Question: In android studio if I set a .xml drawable as a backgrouns I get Rendering Problems and when run app - see no background.
For example I can't set this xml as a background for layout.
'''
<?xml version="1.0" encoding="utf-8"?>
<bitmap xmlns:android="http://schemas.android.com/apk/res/android"
android:src="@drawable/bad" />
'''
If I add, for example,
'''
android:tileMode="repeat"
'''
result is the same. Also I see red exclamation mark near my background:

Here is stack trace:
'''
java.lang.NullPointerException
at android.graphics.Bitmap_Delegate.createBitmap(Bitmap_Delegate.java:614)
at android.graphics.Bitmap_Delegate.createBitmap(Bitmap_Delegate.java:122)
at android.graphics.Bitmap_Delegate.createBitmap(Bitmap_Delegate.java:104)
at com.android.layoutlib.bridge.impl.ResourceHelper.getDrawable(ResourceHelper.java:249)
at android.content.res.BridgeTypedArray.getDrawable(BridgeTypedArray.java:674)
at android.view.View.<init>(View.java:3730)
at android.view.ViewGroup.<init>(ViewGroup.java:491)
at android.widget.LinearLayout.<init>(LinearLayout.java:200)
at android.widget.LinearLayout.<init>(LinearLayout.java:196)
at android.widget.LinearLayout.<init>(LinearLayout.java:192)
at sun.reflect.GeneratedConstructorAccessor302.newInstance(Unknown Source)
at sun.reflect.DelegatingConstructorAccessorImpl.newInstance(DelegatingConstructorAccessorImpl.java:45)
at java.lang.reflect.Constructor.newInstance(Constructor.java:408)
at android.view.LayoutInflater.createView(LayoutInflater.java:607)
at android.view.BridgeInflater.onCreateView(BridgeInflater.java:82)
at android.view.LayoutInflater.onCreateView(LayoutInflater.java:682)
at android.view.LayoutInflater.createViewFromTag(LayoutInflater.java:741)
at android.view.BridgeInflater.createViewFromTag(BridgeInflater.java:128)
at android.view.LayoutInflater.inflate(LayoutInflater.java:482)
at android.view.LayoutInflater.inflate(LayoutInflater.java:385)
at com.android.layoutlib.bridge.impl.RenderSessionImpl.inflate(RenderSessionImpl.java:400)
at com.android.layoutlib.bridge.Bridge.createSession(Bridge.java:332)
at com.android.ide.common.rendering.LayoutLibrary.createSession(LayoutLibrary.java:350)
at com.android.tools.idea.rendering.RenderService$5.compute(RenderService.java:708)
at com.android.tools.idea.rendering.RenderService$5.compute(RenderService.java:697)
at com.intellij.openapi.application.impl.ApplicationImpl.runReadAction(ApplicationImpl.java:932)
at com.android.tools.idea.rendering.RenderService.createRenderSession(RenderService.java:697)
at com.android.tools.idea.rendering.RenderService.render(RenderService.java:816)
at com.intellij.android.designer.designSurface.AndroidDesignerEditorPanel$6.run(AndroidDesignerEditorPanel.java:480)
at com.intellij.util.ui.update.MergingUpdateQueue.execute(MergingUpdateQueue.java:320)
at com.intellij.util.ui.update.MergingUpdateQueue.execute(MergingUpdateQueue.java:310)
at com.intellij.util.ui.update.MergingUpdateQueue$2.run(MergingUpdateQueue.java:254)
at com.intellij.util.ui.update.MergingUpdateQueue.flush(MergingUpdateQueue.java:269)
at com.intellij.util.ui.update.MergingUpdateQueue.flush(MergingUpdateQueue.java:227)
at com.intellij.util.ui.update.MergingUpdateQueue.run(MergingUpdateQueue.java:217)
at com.intellij.util.concurrency.QueueProcessor.runSafely(QueueProcessor.java:238)
at com.intellij.util.Alarm$Request$1.run(Alarm.java:327)
at java.util.concurrent.Executors$RunnableAdapter.call(Executors.java:511)
at java.util.concurrent.FutureTask.run(FutureTask.java:266)
at java.util.concurrent.ThreadPoolExecutor.runWorker(ThreadPoolExecutor.java:1142)
at java.util.concurrent.ThreadPoolExecutor$Worker.run(ThreadPoolExecutor.java:617)
at java.lang.Thread.run(Thread.java:745)
'''
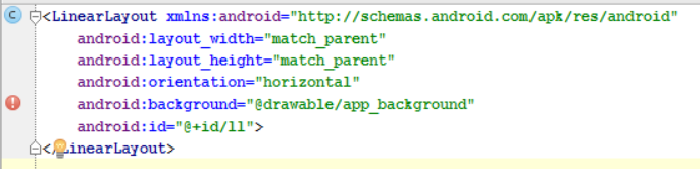
Answer: I fond the solution. It was pretty simple.
I needed to rename 'app_background' to 'app_background.xml'
Android studio created file "app_background" by default with no ".xml" extention. I thought that Android studio was hiding .xml from me, but when I opened folder in explorer I realised the real name of the file